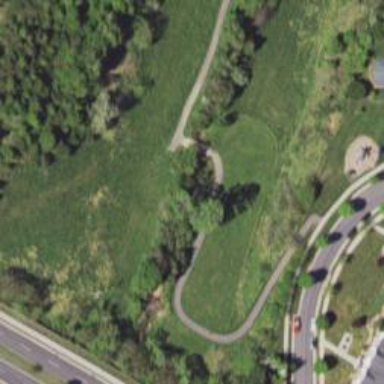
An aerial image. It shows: Cycleway.